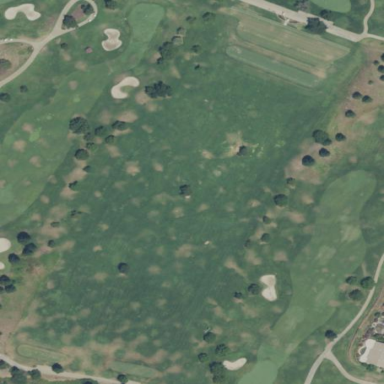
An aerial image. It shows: Driving range for golf on grass.